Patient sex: M
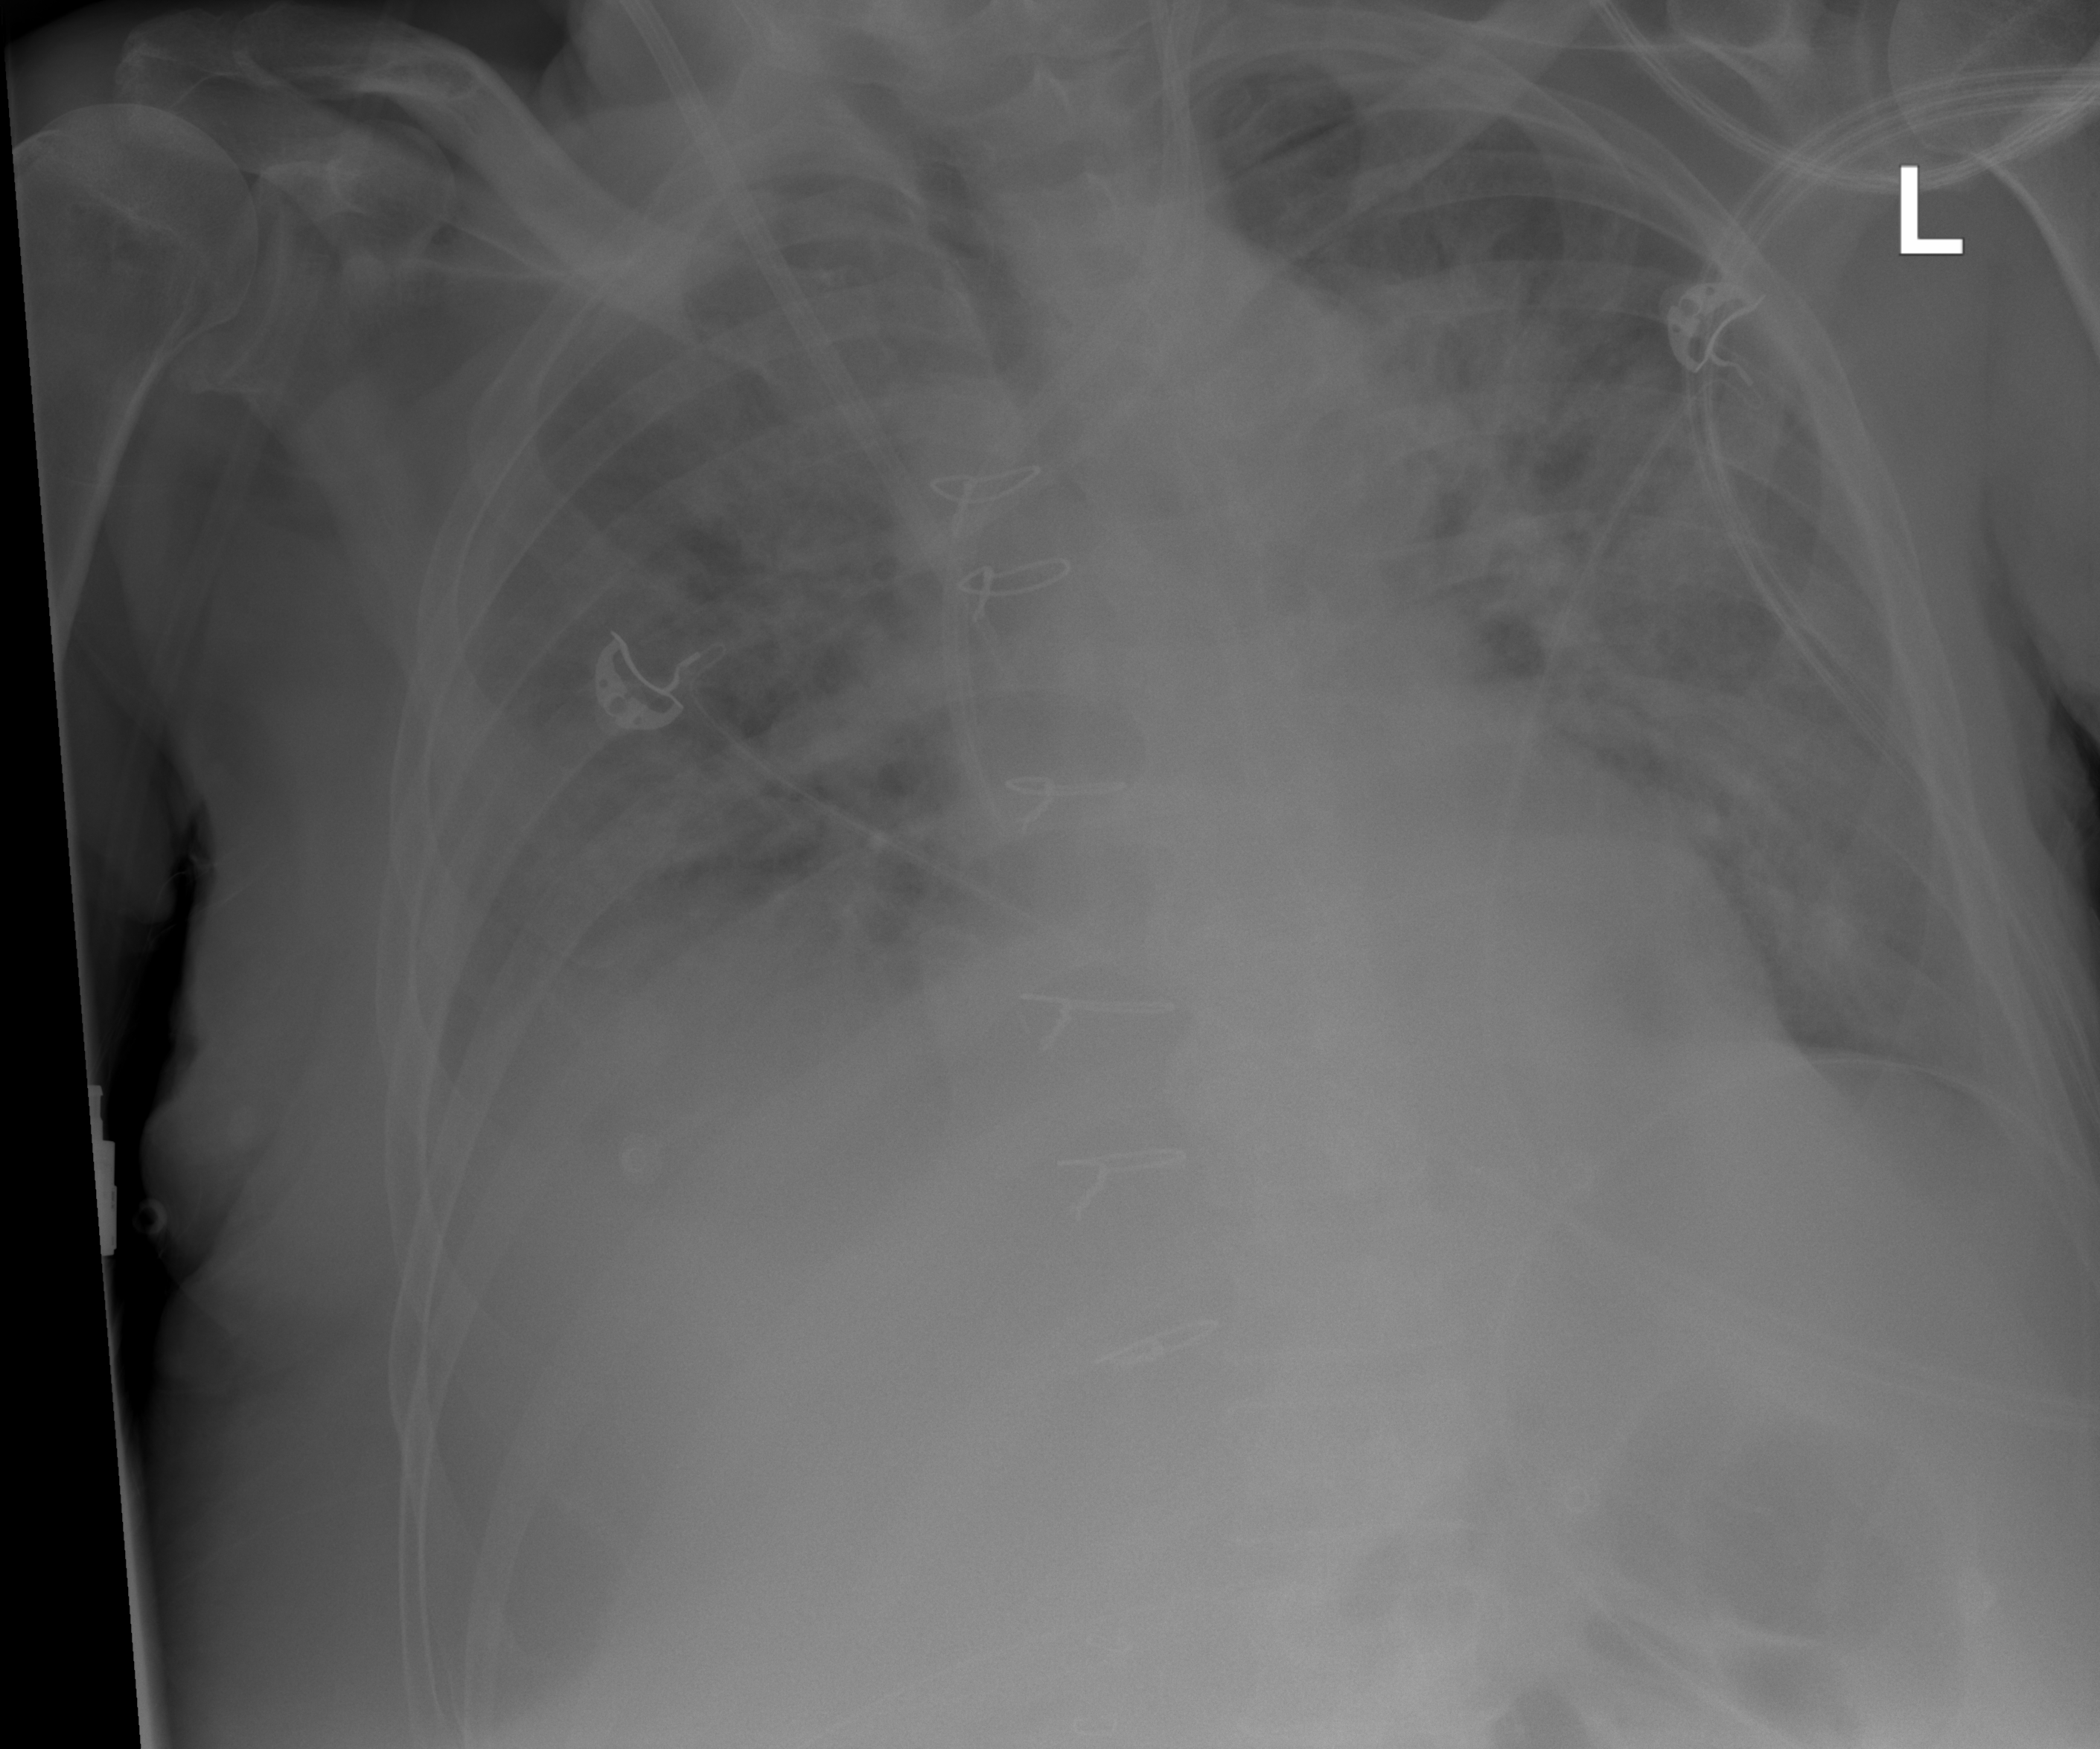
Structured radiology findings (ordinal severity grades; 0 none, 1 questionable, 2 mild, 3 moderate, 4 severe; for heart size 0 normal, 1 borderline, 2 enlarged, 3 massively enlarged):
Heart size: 0
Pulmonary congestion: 0
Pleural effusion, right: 3
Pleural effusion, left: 2
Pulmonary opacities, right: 2
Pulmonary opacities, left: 1
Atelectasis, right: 2
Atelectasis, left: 2